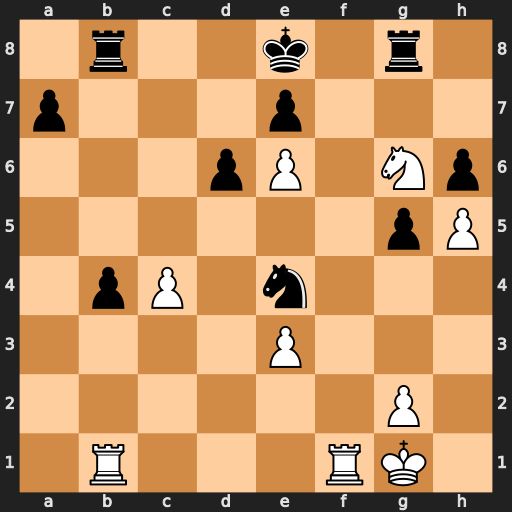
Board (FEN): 1r2k1r1/p3p3/3pP1Np/6pP/1pP1n3/4P3/6P1/1R3RK1
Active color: w
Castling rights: -
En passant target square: -
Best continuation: Rf7 Rb7 Rbf1 Kd8 Rf8+ Rxf8 Rxf8+ Kc7 Nxe7